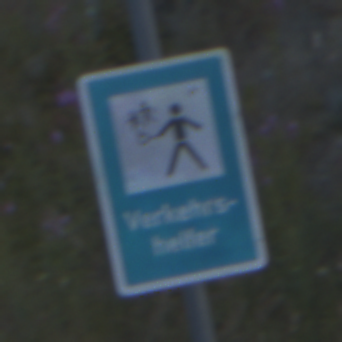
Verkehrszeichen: Verkehrshelfer
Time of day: SunriseSunset
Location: Outdoor (RoadRail)
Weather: Clear
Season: NotSpecified
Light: Natural